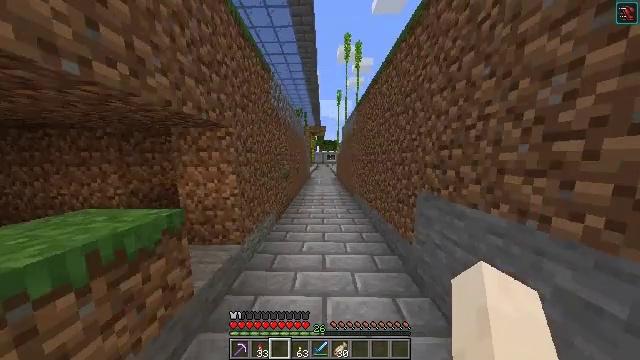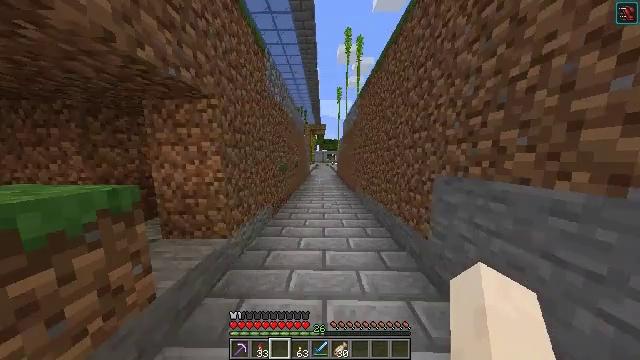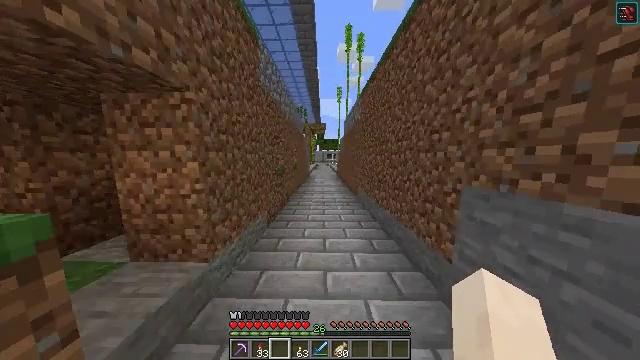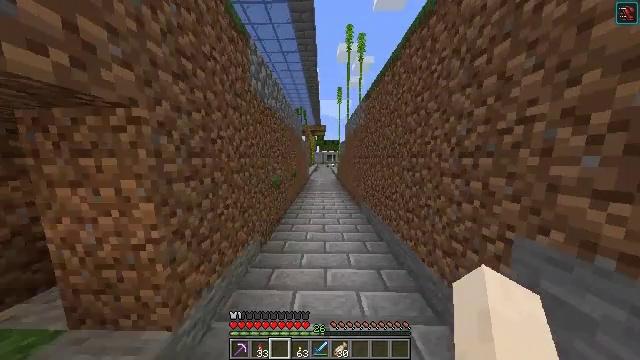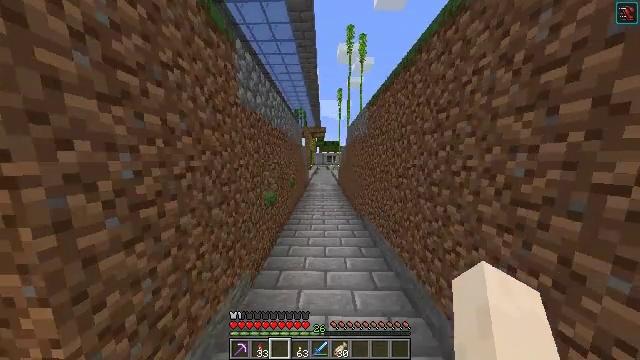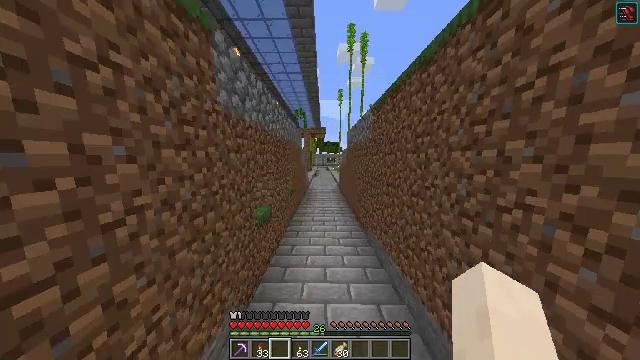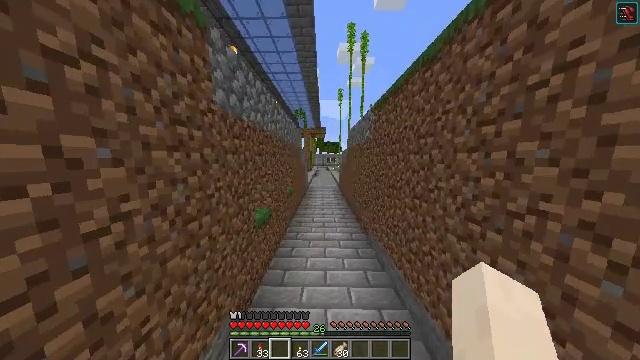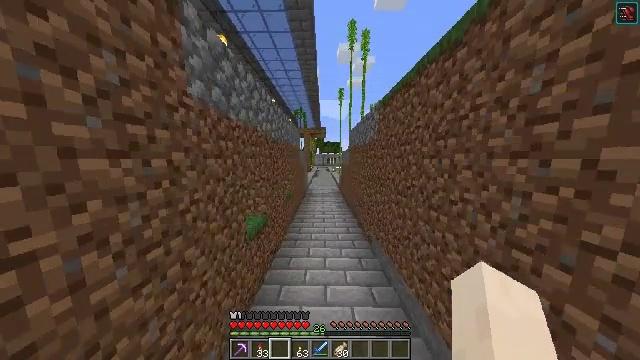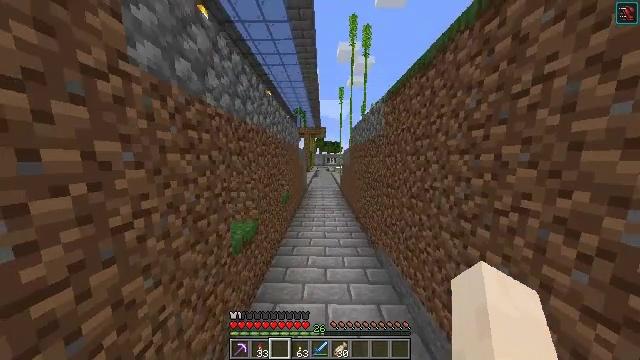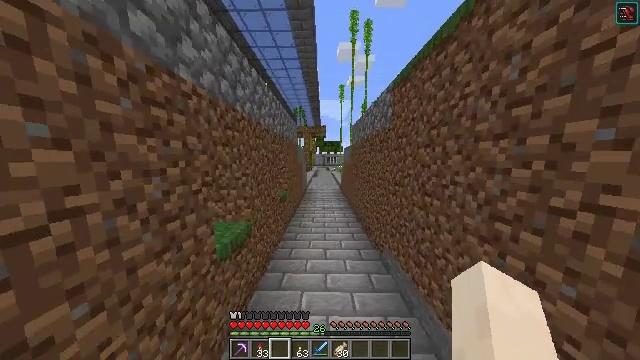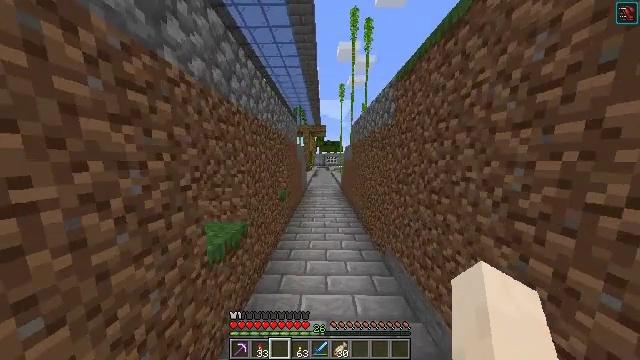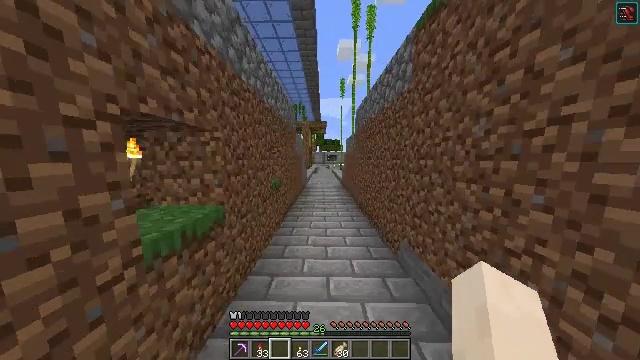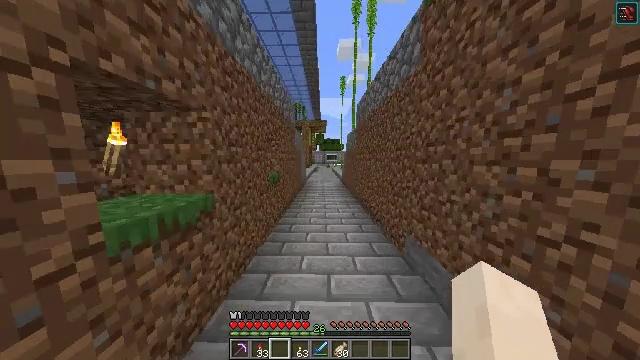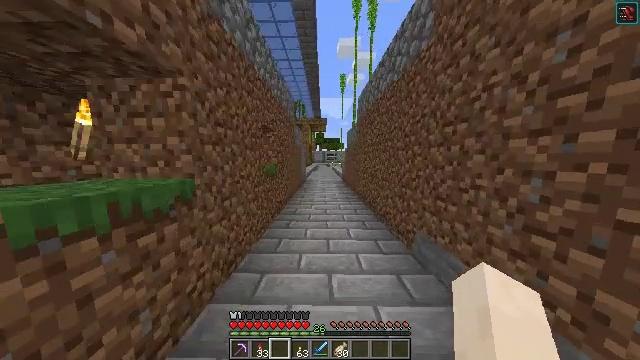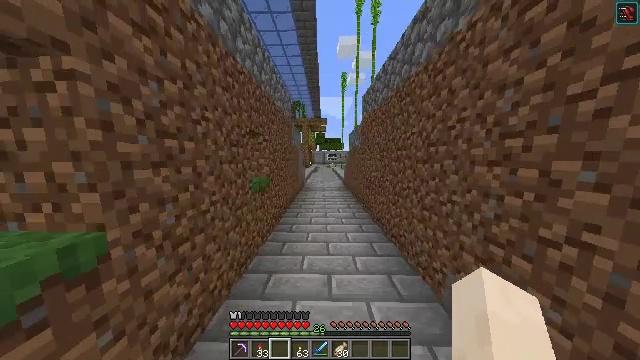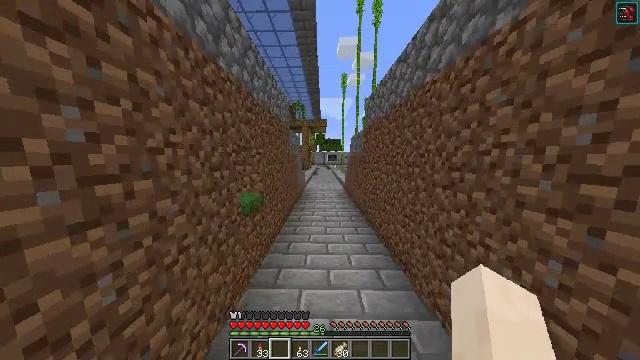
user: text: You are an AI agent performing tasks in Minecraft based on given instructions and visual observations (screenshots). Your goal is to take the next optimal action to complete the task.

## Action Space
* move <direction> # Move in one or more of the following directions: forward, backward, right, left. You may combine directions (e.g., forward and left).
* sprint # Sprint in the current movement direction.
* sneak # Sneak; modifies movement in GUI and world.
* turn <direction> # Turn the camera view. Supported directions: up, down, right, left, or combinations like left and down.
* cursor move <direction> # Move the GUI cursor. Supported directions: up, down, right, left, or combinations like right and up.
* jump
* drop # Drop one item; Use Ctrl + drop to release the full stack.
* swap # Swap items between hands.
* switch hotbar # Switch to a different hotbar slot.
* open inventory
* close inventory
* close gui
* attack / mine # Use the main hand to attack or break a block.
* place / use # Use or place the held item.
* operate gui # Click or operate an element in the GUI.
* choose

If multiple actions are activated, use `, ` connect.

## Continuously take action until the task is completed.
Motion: motion action
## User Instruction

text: Craft the emerald block at the crafting table.
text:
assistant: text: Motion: move forward, jump
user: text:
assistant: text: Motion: move forward, jump
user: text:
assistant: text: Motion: move forward, jump
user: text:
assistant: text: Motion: move forward, jump
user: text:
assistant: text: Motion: move forward, jump
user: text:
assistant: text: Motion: move forward, jump
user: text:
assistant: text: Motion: move forward, jump
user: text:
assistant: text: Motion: move forward, jump
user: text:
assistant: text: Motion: move forward, jump
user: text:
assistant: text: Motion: move forward, jump
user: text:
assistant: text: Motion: move forward, jump
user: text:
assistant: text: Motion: move forward, jump
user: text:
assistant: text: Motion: move forward, jump
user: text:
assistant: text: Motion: move forward, jump
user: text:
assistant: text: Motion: move forward, jump
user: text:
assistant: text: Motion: move forward, jump
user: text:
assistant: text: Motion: move forward, jump
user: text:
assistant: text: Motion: move forward, jump
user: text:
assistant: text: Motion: move forward, jump
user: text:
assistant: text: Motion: move forward, jump
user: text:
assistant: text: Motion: move forward, jump
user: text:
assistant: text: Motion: move forward, jump
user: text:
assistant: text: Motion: move forward, jump
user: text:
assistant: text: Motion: move forward, jump
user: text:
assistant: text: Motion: move forward, jump
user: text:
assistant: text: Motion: move forward, jump
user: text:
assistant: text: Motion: move forward, jump
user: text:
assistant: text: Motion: move forward, jump
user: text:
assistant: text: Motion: move forward, jump
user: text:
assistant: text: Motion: move forward, jump